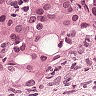
Metastatic tissue present: yes